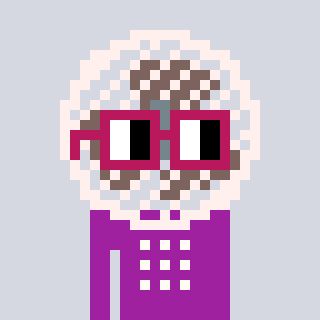
a pixel art character with square dark red glasses, a fan-shaped head and a magenta-colored body on a cool background